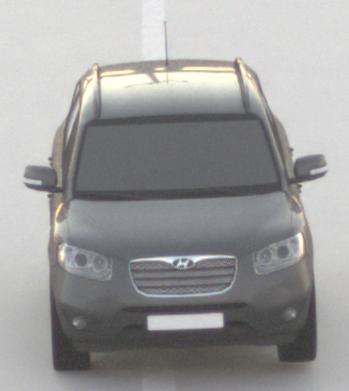
Make: Hyundai
Model: Santa Fe 2.4
Detailed model: Santa Fe (CM)
Model produced from: 2010/01
Model produced until: 2012/09
Doors: 5
Color: gray
Road condition: dry road
Daytime: sunrise or sunset
Contrast: low contrast